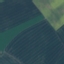
Land use / land cover class: AnnualCrop